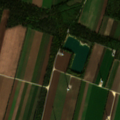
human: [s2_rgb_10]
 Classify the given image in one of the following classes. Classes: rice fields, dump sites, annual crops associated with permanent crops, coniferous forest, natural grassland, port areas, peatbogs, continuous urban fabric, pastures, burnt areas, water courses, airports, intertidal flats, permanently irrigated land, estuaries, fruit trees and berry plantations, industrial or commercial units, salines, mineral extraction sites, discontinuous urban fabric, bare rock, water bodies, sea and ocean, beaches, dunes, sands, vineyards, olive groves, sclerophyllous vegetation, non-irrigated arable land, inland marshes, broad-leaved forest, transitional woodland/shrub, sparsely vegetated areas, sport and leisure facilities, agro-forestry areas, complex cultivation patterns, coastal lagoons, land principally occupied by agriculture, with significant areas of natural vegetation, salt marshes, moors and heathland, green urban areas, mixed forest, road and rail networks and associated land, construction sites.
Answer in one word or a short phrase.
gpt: non-irrigated arable land, mixed forest